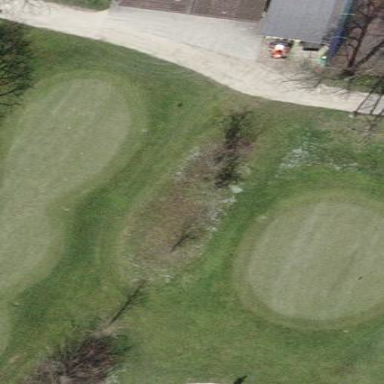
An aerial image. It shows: Golf green pitch on grass land. It is designated for the sport of golf.